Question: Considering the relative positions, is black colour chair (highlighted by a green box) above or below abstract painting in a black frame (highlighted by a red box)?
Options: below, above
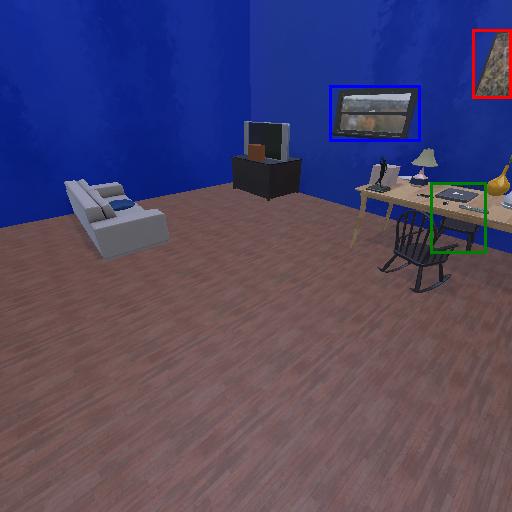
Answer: below